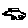
Label: car